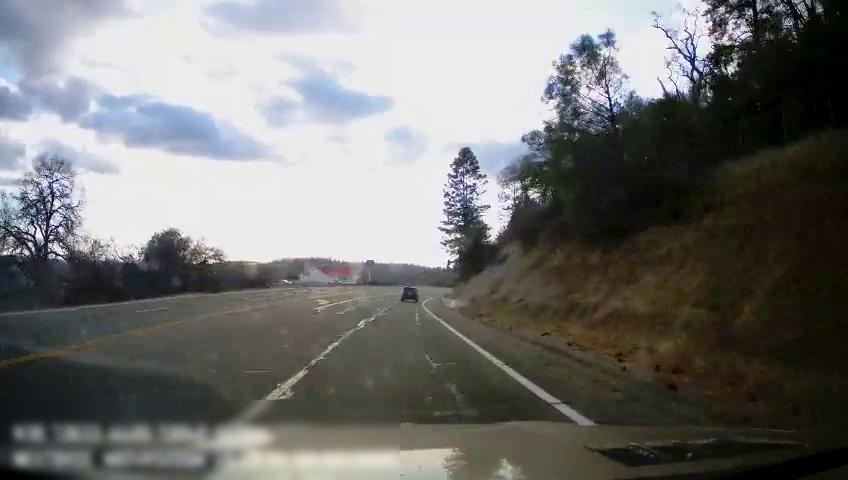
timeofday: Day
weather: Cloudy
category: Drivable Space
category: Vehicles | SUV
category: Lanes | Opposite Lane
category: Lanes | Alternate Lane
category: Lanes | Current Lane
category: Lanes | Alternate Lane
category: Lanes | Current Lane